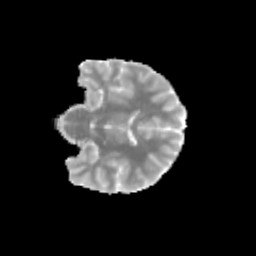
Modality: MD
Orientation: coronal
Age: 12
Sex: male
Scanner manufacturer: siemens
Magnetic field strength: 3 T
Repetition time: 3.8 s
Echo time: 0.07 s